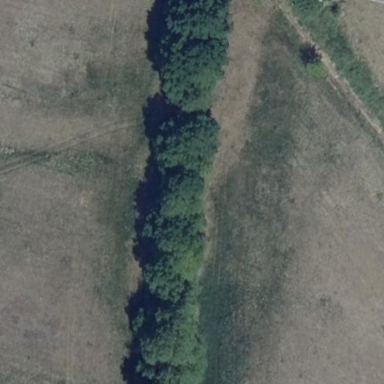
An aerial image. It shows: Forest with broadleaved trees.